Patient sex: M
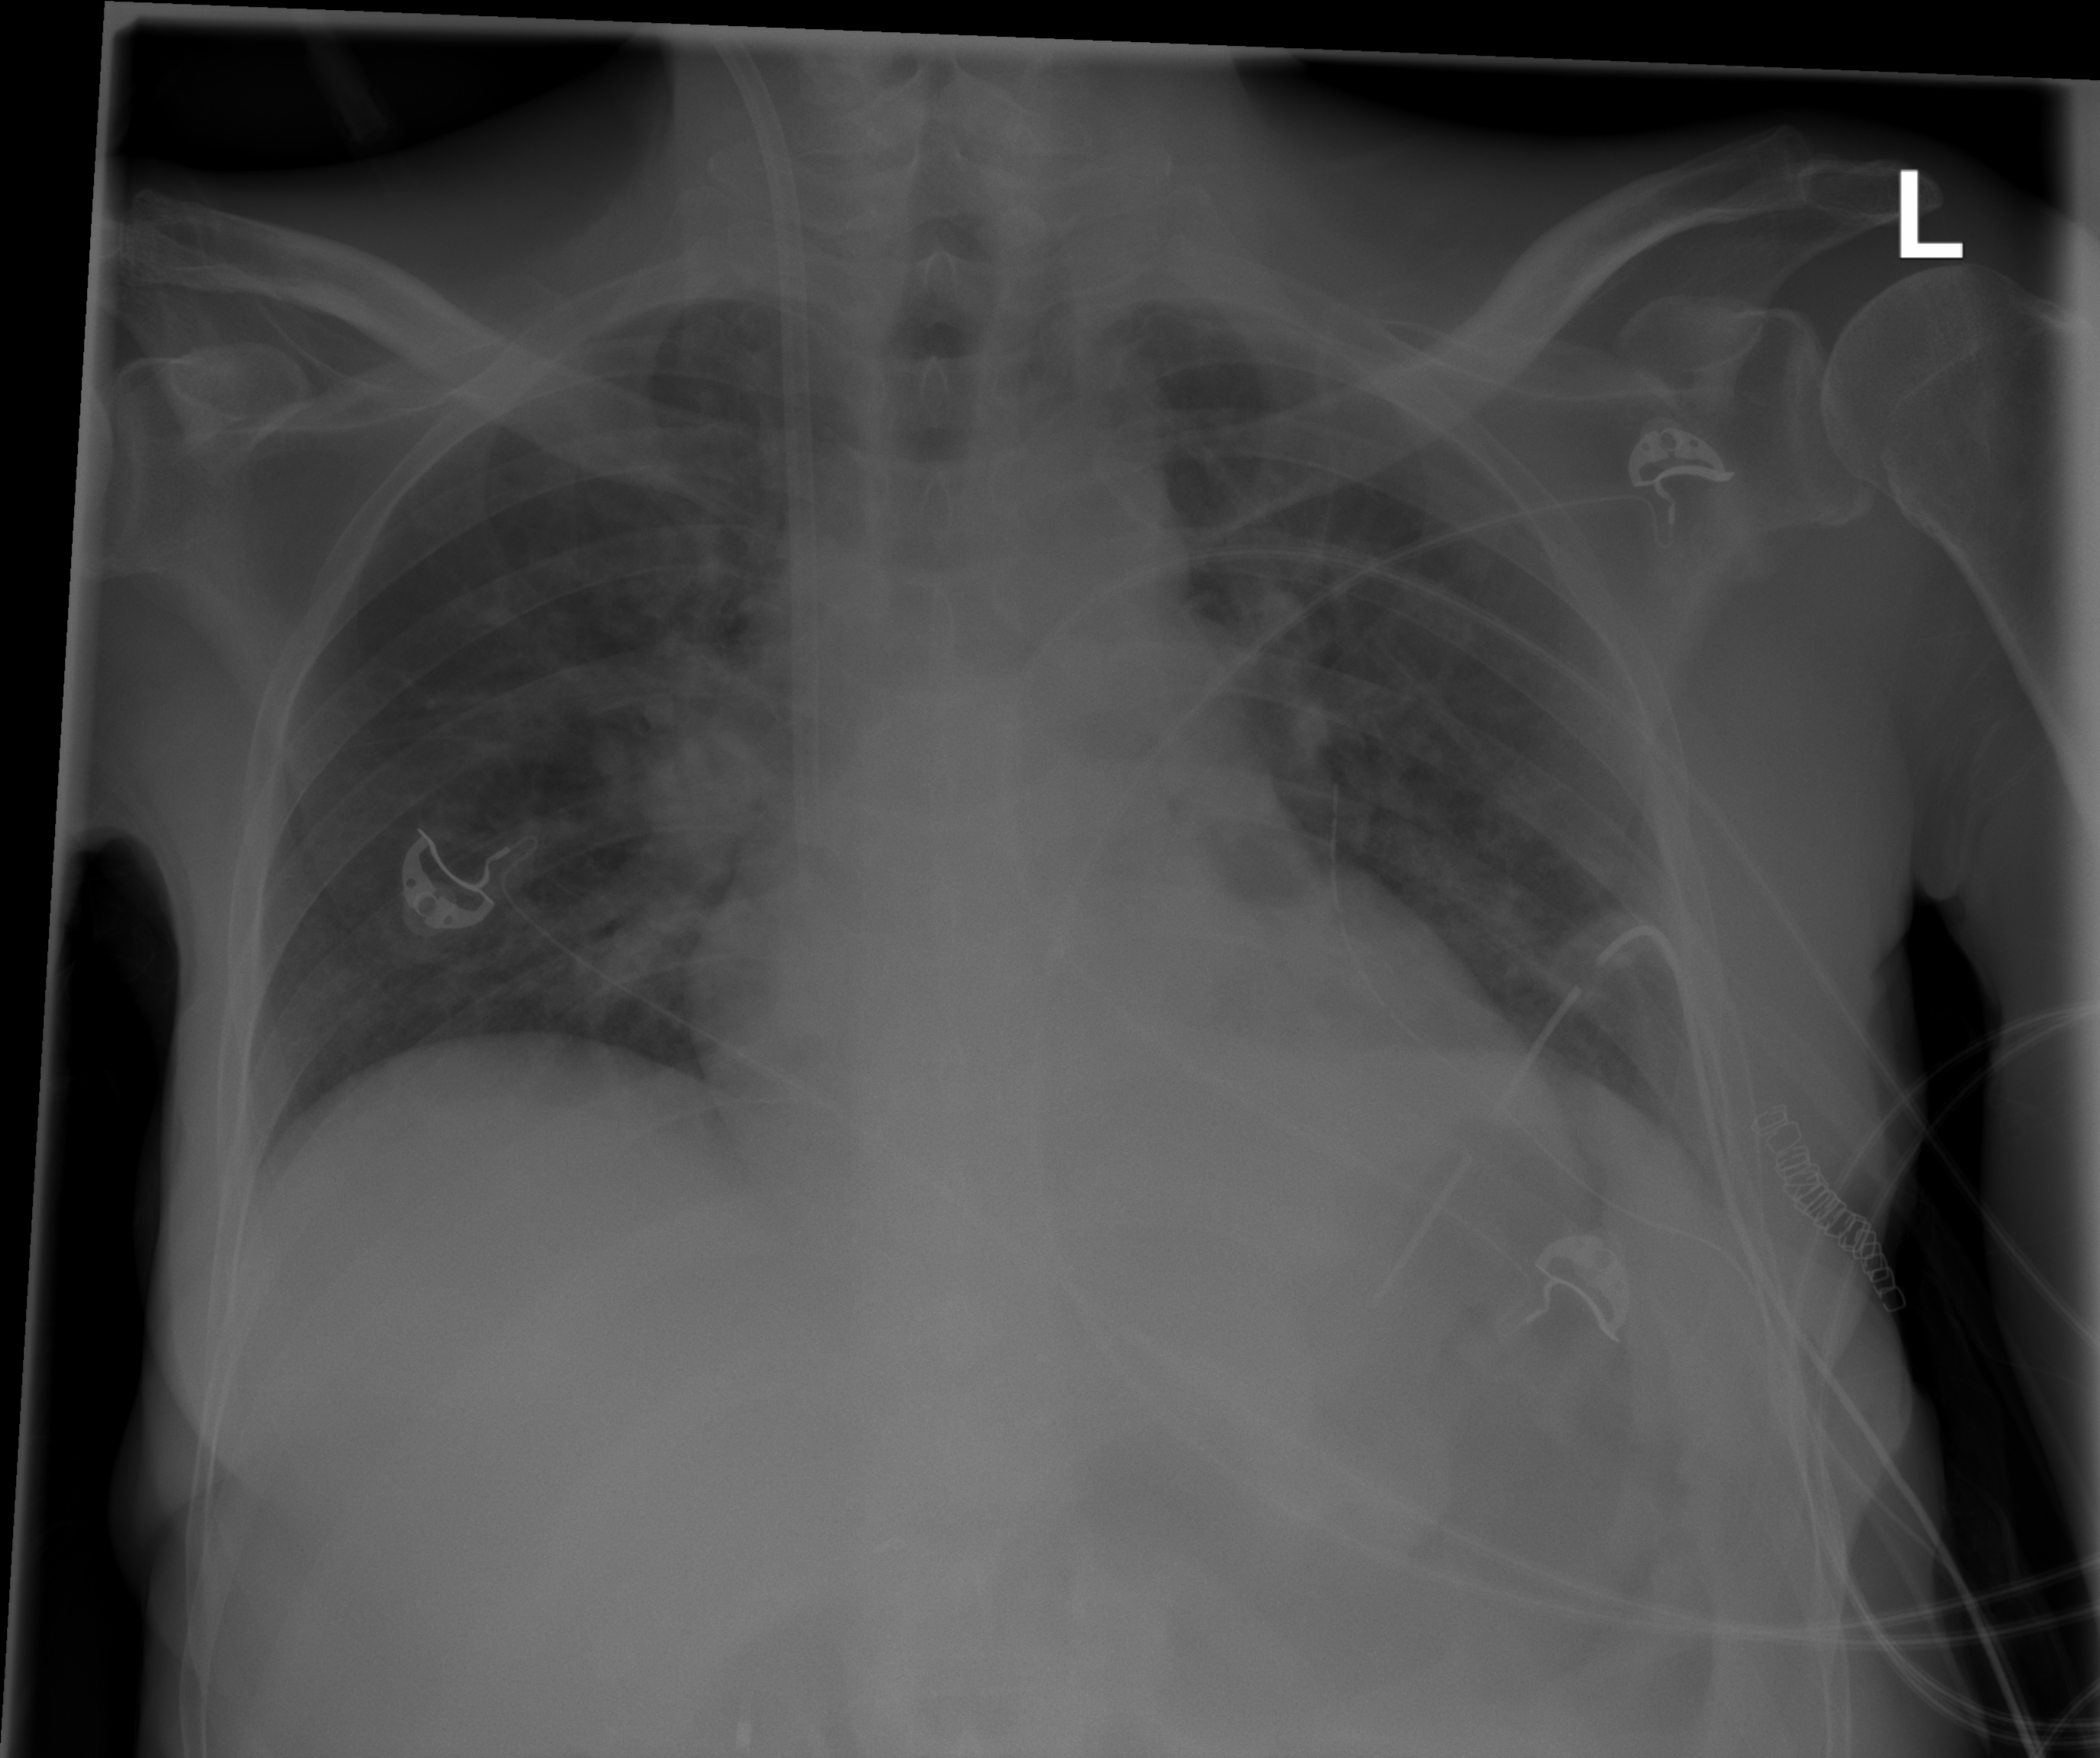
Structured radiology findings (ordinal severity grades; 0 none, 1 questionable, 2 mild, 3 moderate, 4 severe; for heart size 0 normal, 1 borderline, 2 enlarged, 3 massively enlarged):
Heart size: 0
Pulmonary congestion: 2
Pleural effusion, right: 0
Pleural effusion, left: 0
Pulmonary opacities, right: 0
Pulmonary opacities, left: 0
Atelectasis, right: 0
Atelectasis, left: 2